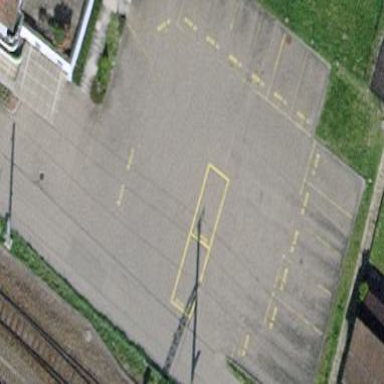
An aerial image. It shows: Parking area with surface.